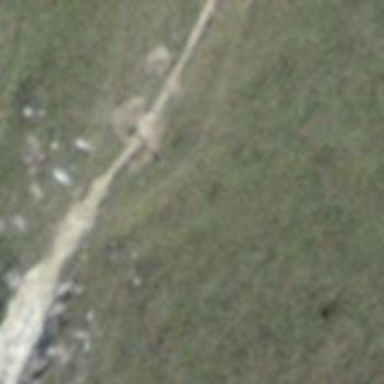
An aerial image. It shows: Dirt path.